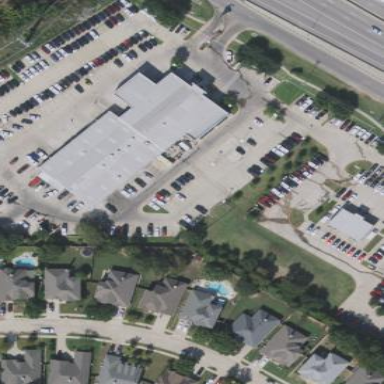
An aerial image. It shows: Building housing car shop.